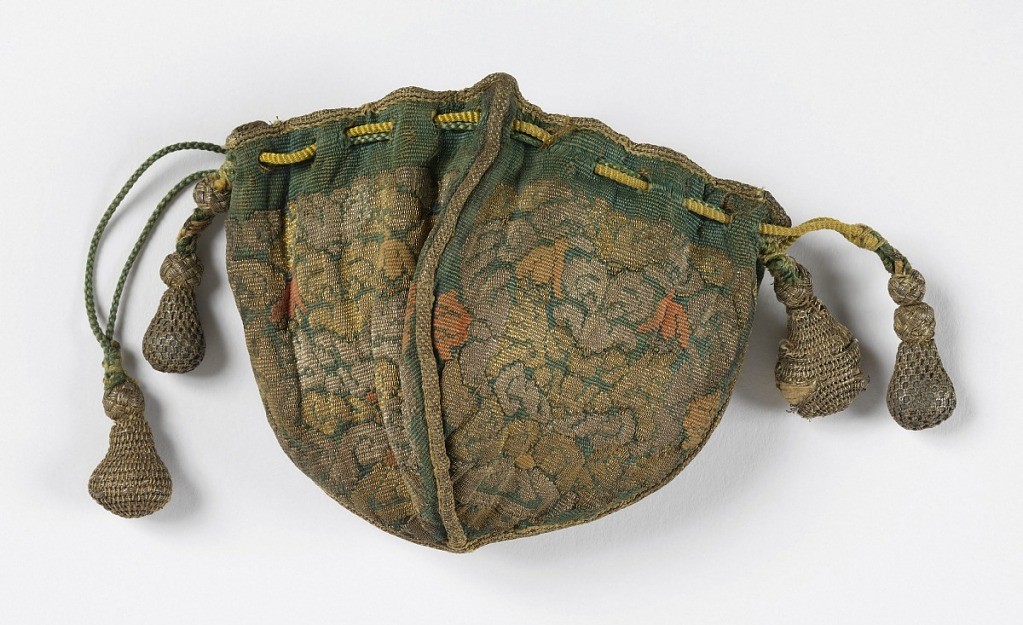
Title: Purse
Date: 17th century
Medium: silk, metal Technique: tapestry woven
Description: Very small green silk bag composed of four shield-shaped panels joined with very narrow gold braid and edged at the top with the same. Silk is woven with gold, silver and orange silk threads in a symmetrical floral design. Silk draw cords and drops covered with silver net. Lined with blue taffeta.